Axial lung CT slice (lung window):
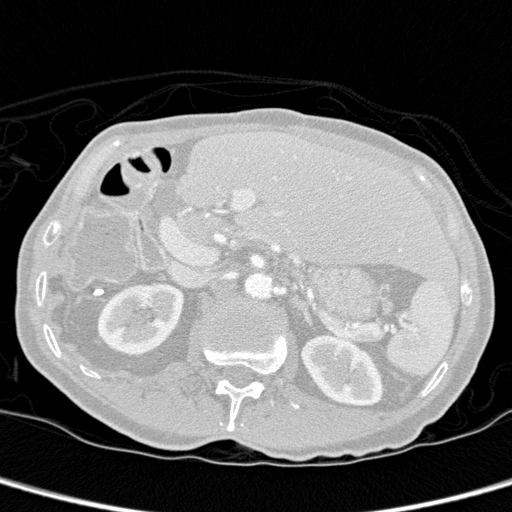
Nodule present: no